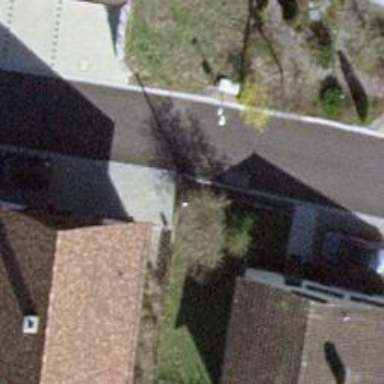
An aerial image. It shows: Asphalt road in residential area.